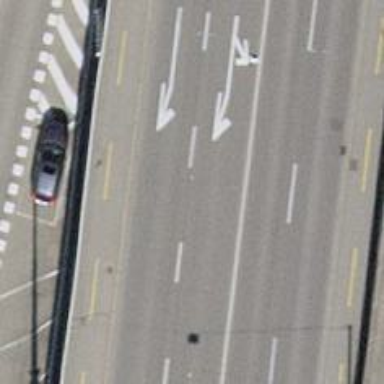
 featuring bicycle track and trolley wires."